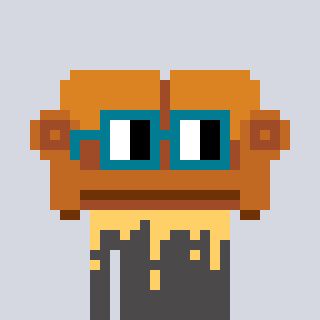
a pixel art character with square dark green glasses, a couch-shaped head and a grayscale-colored body on a cool background